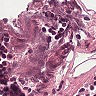
Metastatic tissue present: no